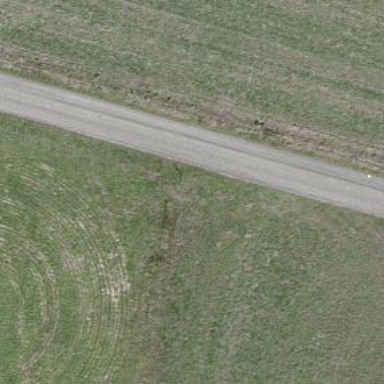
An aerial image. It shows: Unclassified road with paved surface.